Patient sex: M
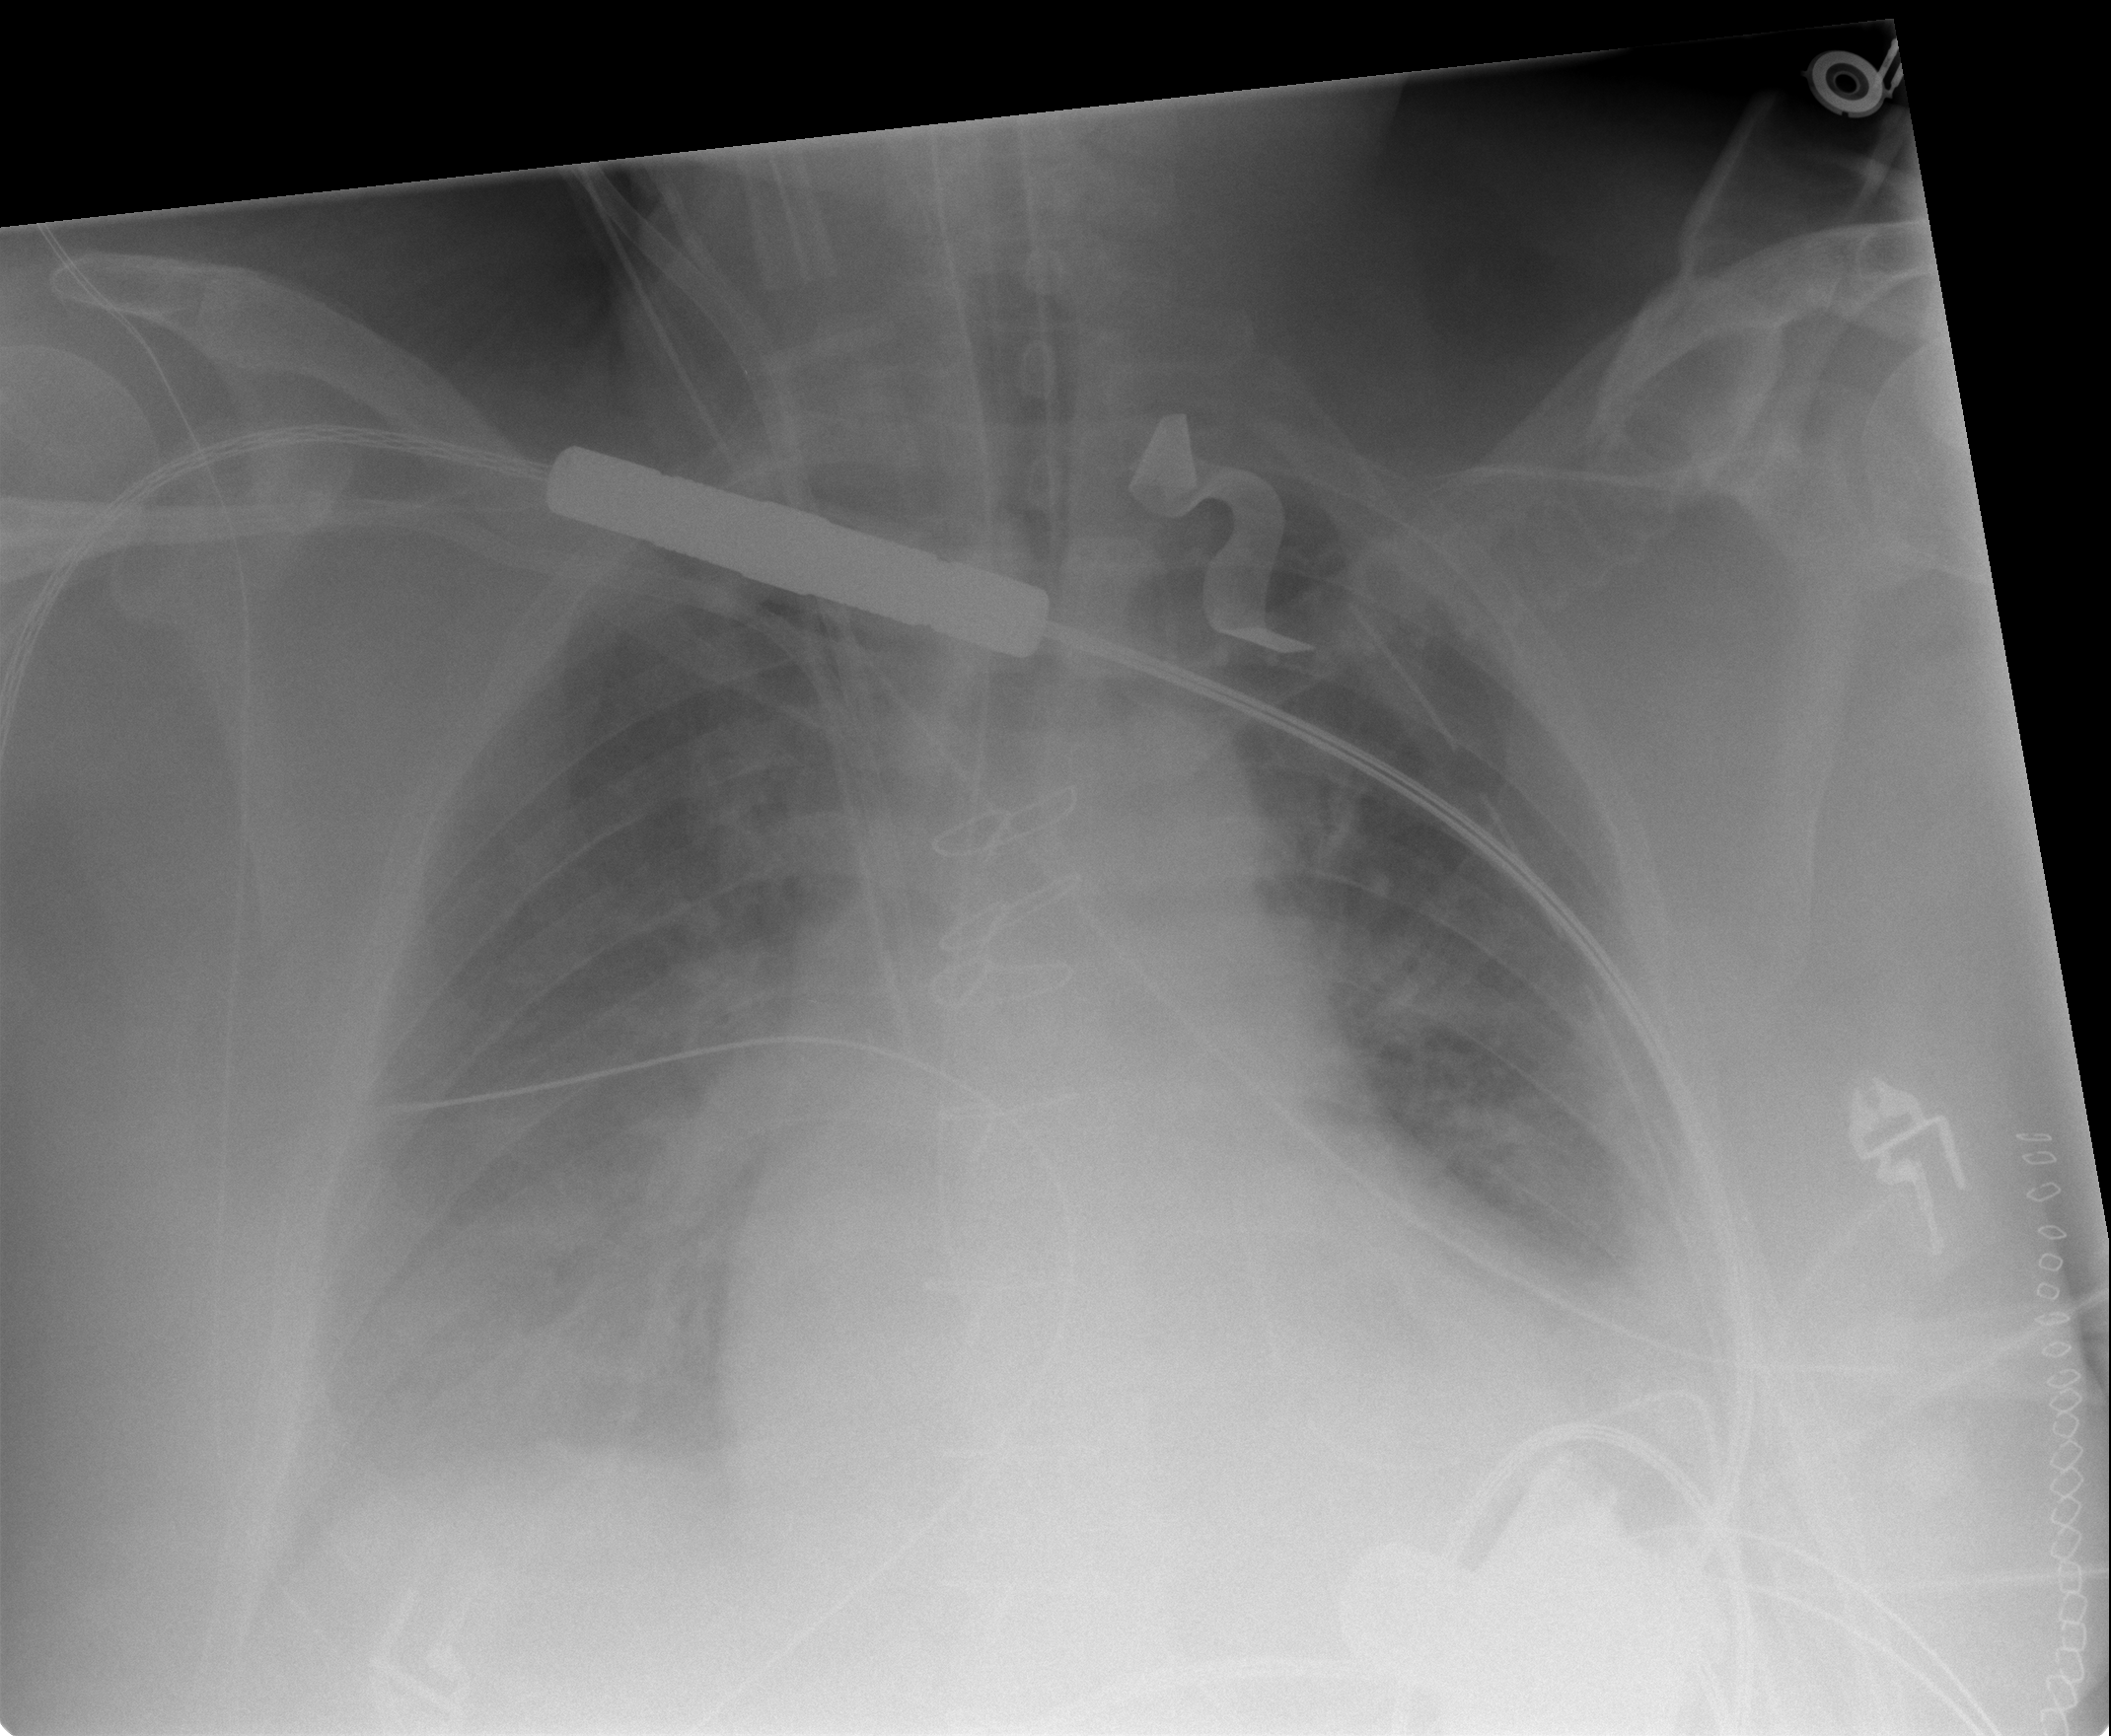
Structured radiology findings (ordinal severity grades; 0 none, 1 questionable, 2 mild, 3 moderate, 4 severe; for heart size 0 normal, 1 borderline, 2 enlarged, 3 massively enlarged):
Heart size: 2
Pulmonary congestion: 2
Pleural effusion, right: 2
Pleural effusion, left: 2
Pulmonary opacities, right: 0
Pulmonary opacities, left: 2
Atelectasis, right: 2
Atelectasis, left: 2